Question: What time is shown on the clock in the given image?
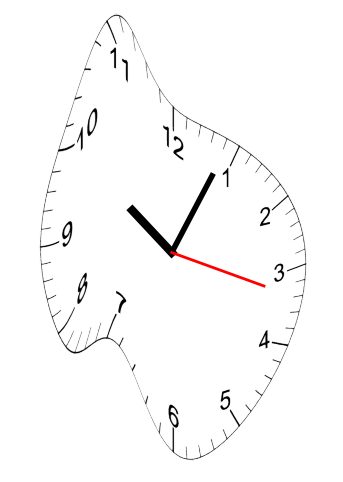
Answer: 10:04:17